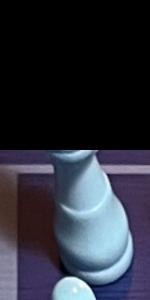
Label: King_White